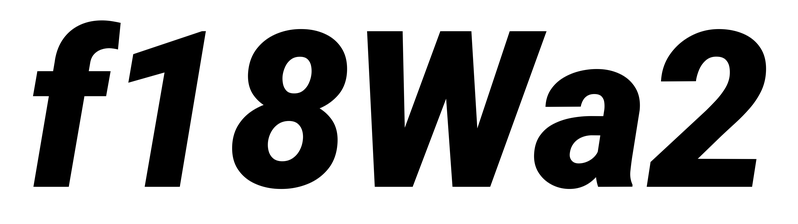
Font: Roboto-Italic_Black_Italic